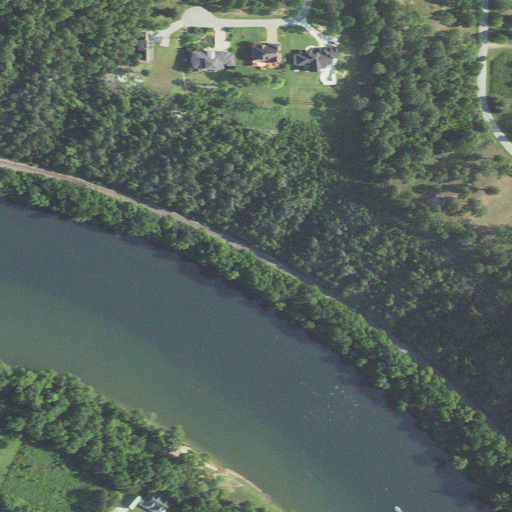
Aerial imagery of cliff(s) in Arkansas named White Bluff containing deciduous forest, open water, pasture, mixed forest, grassland, open development, low intensity development, barren land, evergreen forest, and medium intensity development